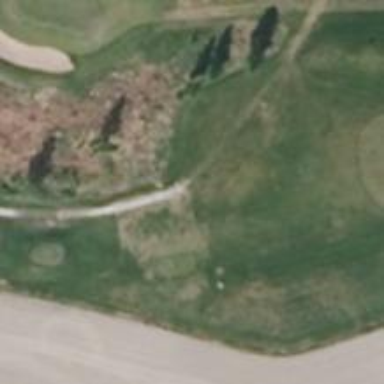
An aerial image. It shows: Footway that doubles as golf path.